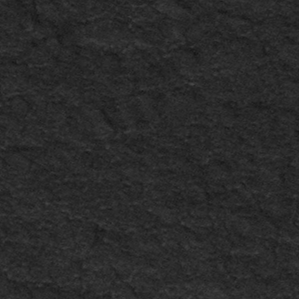
Label: frost